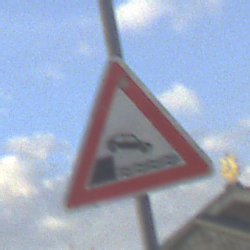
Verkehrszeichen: Ufer
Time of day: MorningAfternoon
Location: Outdoor (Suburban)
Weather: PartlyCloudy
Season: NotSpecified
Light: Natural